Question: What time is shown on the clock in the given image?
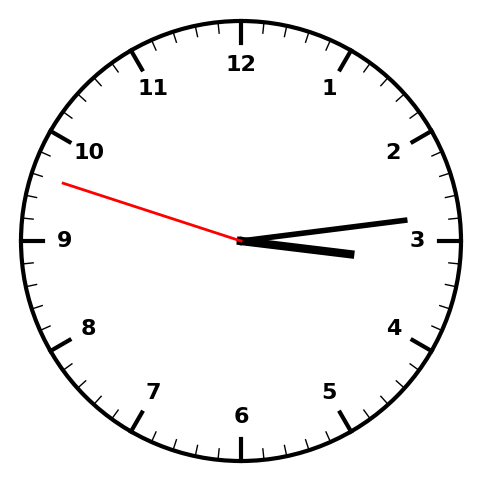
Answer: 03:13:48